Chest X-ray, AP view. Patient: 35 years old, sex M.
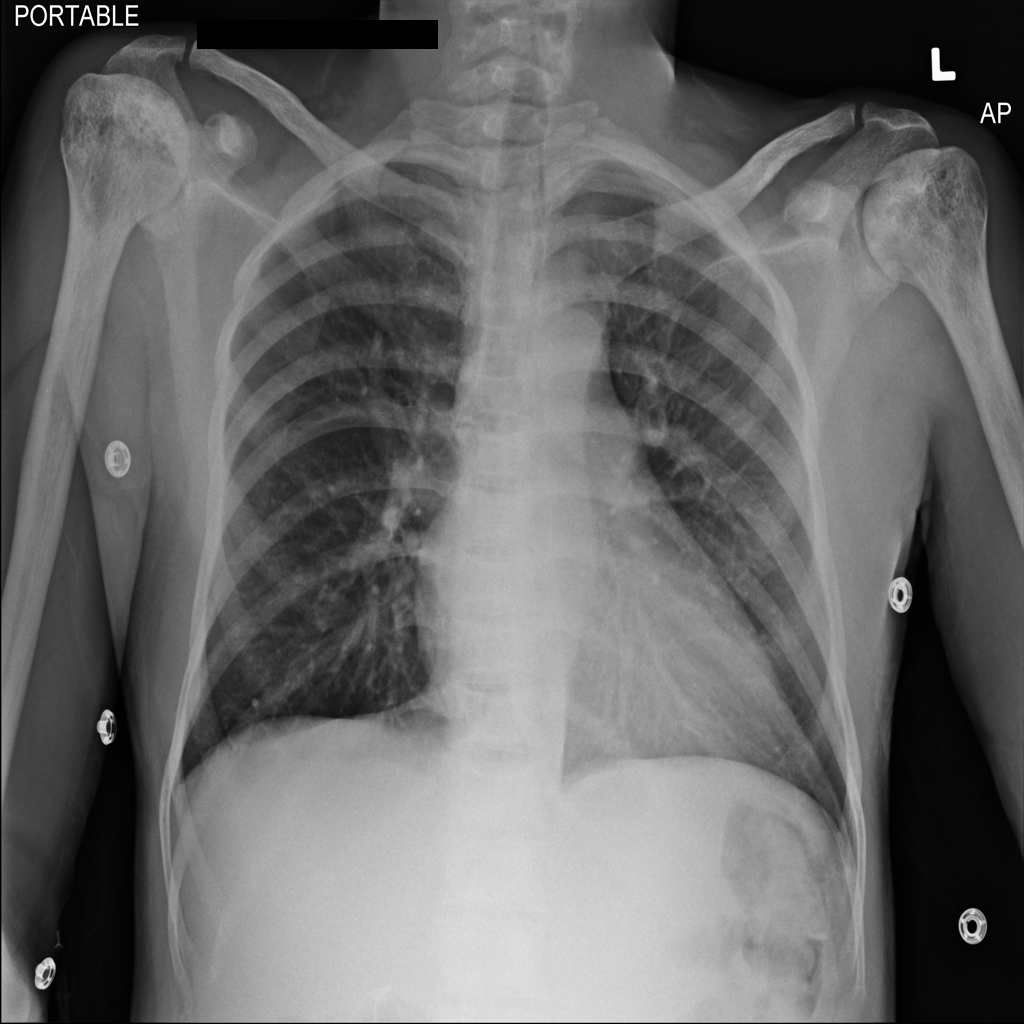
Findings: No Finding